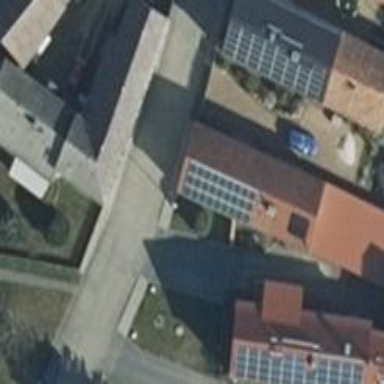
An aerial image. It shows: Small solar photovoltaic panel generator is producing electricity.